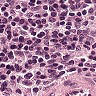
Metastatic tissue present: no